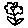
Label: flower